Aerial crown-view tile of a tropical tree (Barro Colorado Island, Panama), acquired 20250915:
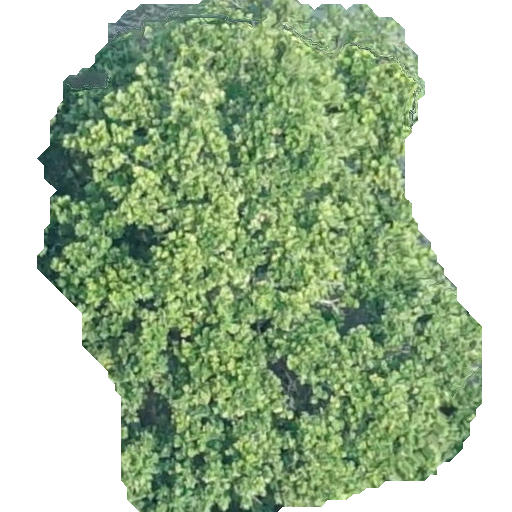
Species: Anacardium excelsum
GBIF accepted scientific name: Anacardium excelsum
Crown area: 256.756 m²